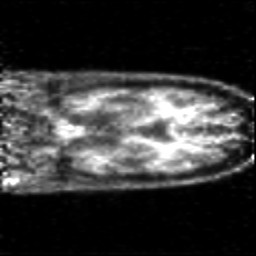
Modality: PET
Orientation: coronal
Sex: male
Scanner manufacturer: siemens